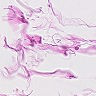
Metastatic tissue present: no